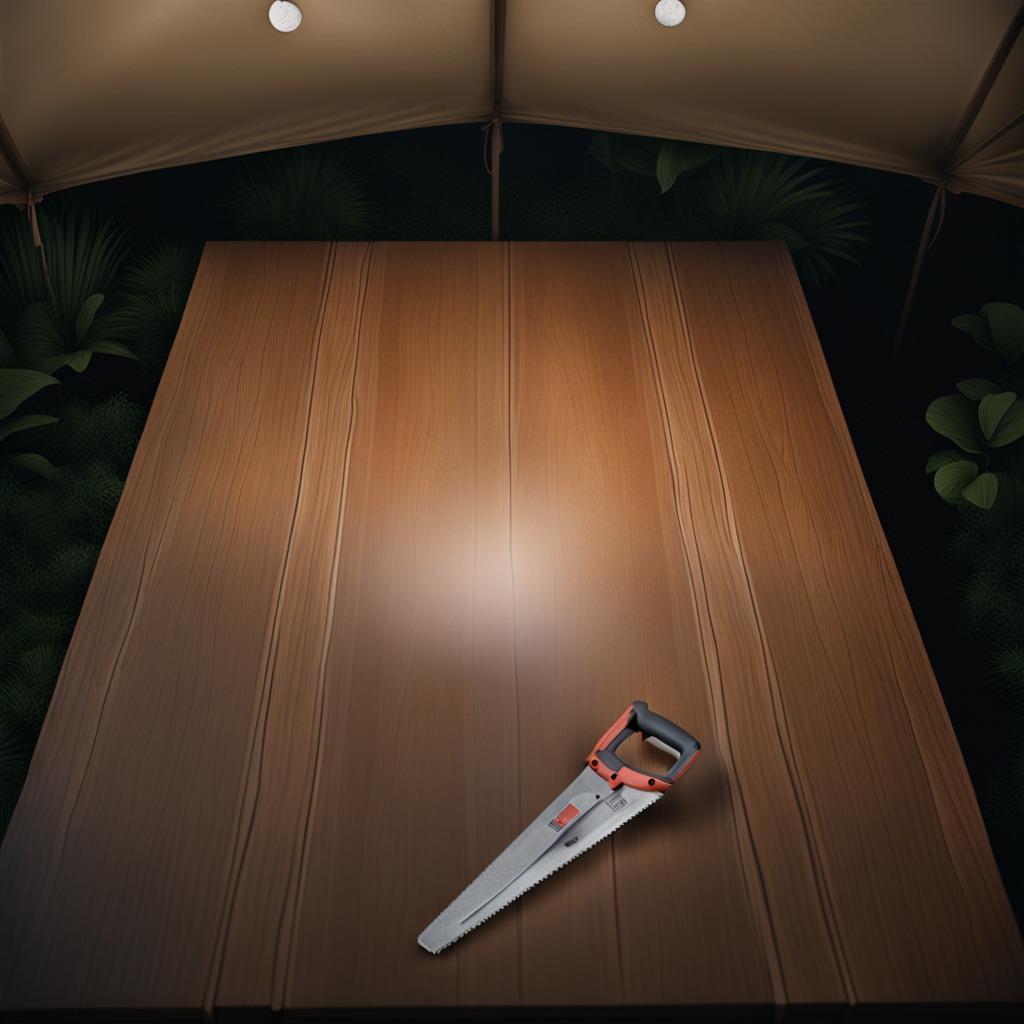
A handheld metal saw lies on the wooden table.